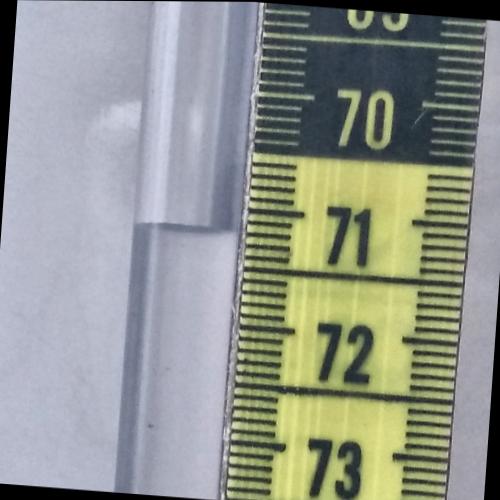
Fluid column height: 71.2 cm